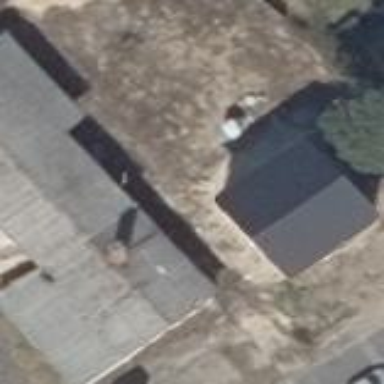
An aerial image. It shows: Detached building.